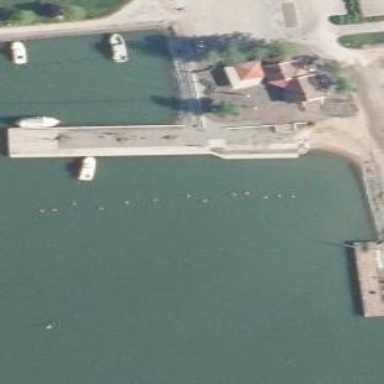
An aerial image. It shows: Pier with mooring facilities.